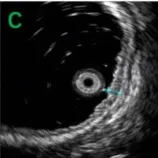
(C) EUS revealed hypoechoic thickening of the mucosa layer.
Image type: pathology (h&e)